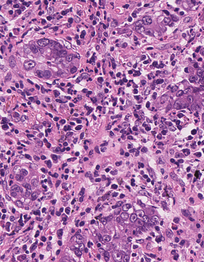
Tumor epithelial tissue: yes
Tumor-associated stroma tissue: yes
Normal tissue: no